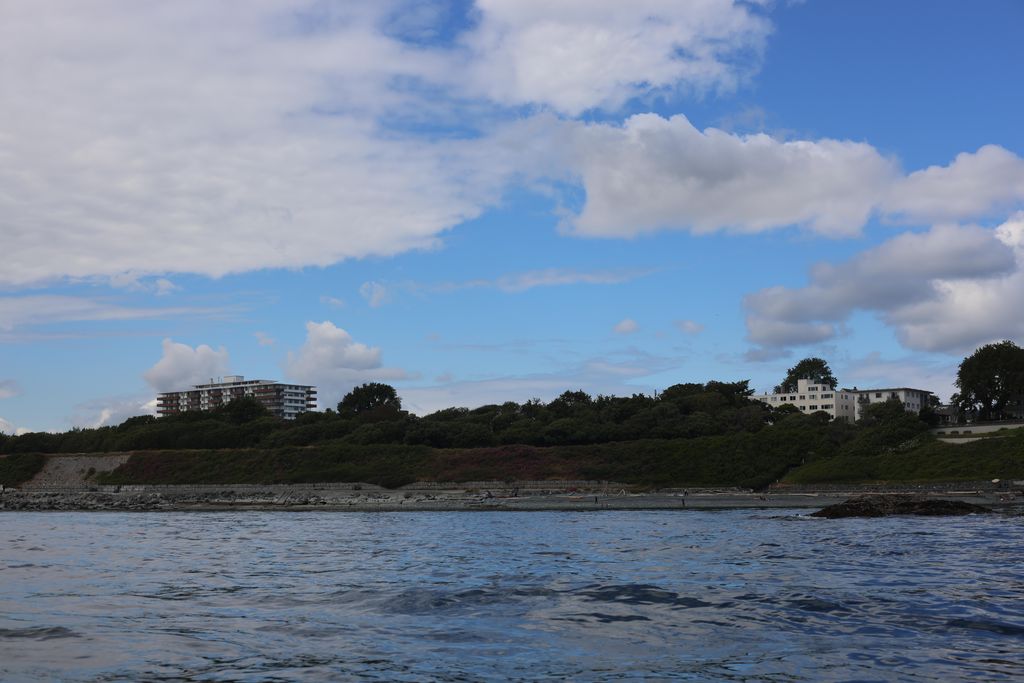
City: victoria